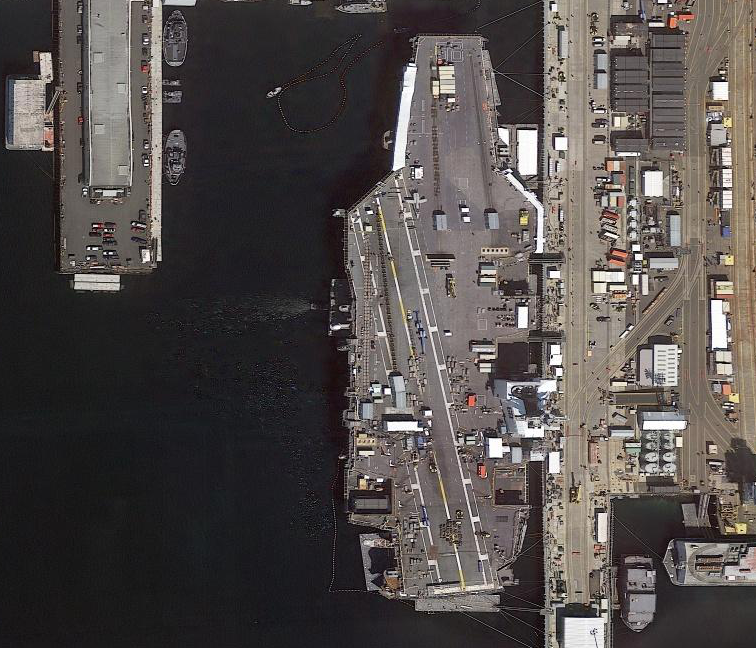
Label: aircraft_carrier